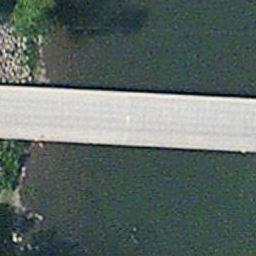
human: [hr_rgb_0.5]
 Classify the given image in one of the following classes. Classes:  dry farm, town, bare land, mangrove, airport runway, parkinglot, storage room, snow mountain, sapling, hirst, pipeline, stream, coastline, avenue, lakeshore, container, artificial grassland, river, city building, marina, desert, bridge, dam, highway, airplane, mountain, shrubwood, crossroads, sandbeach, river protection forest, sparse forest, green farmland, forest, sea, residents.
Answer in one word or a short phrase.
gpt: bridge